一年级 · 立体几何学

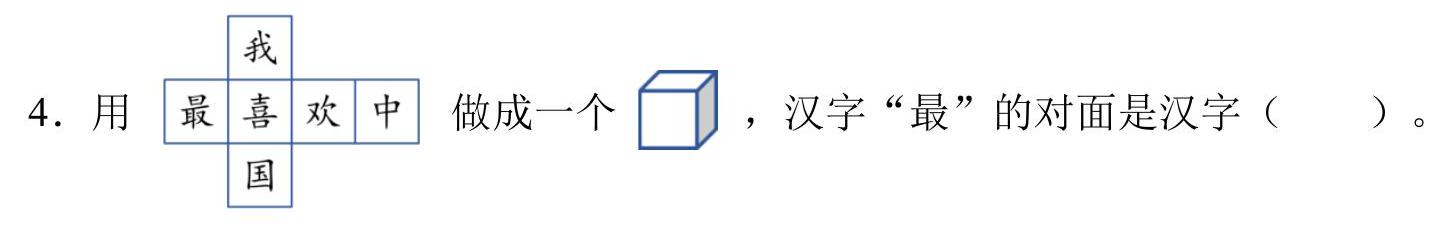
答案: 详解欢
解析: ：分析：（1）由点 $\mathrm{A}$ 在抛物线上, 将 $\mathrm{A}$ 点坐标代入, 求出参数 $\mathrm{P}$, 求解即可 (2) 由于 $F(8,0)$ 是 $\triangle A B C$ 的重心, 则重心与焦点重合, 由重心坐标公式可求 $M$ 是 $B C$ 的中点。

(3) 由于线段 $\mathrm{BC}$ 的中点 $\mathrm{M}$ 不在 $x$ 轴上, 所以 $\mathrm{BC}$ 所在的直线不垂直于 $x$ 轴. 设 $\mathrm{BC}$ 所在直线的方程为: $y+4=k(x-11)(k \neq 0)$, 解出 $k$ 即可。